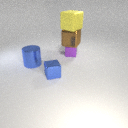
large brown metal cube below large yellow rubber cube